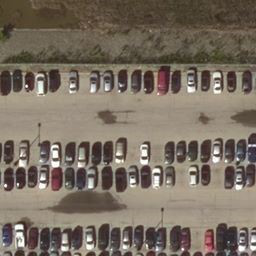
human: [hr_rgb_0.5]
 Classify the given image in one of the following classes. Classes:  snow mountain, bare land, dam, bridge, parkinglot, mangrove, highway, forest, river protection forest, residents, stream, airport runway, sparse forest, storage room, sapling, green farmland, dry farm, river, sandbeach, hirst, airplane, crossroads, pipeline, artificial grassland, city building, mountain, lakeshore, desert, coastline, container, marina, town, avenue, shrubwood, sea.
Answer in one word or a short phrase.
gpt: parkinglot